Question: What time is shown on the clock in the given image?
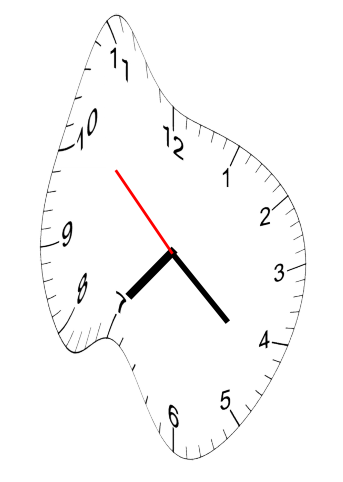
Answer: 07:21:52